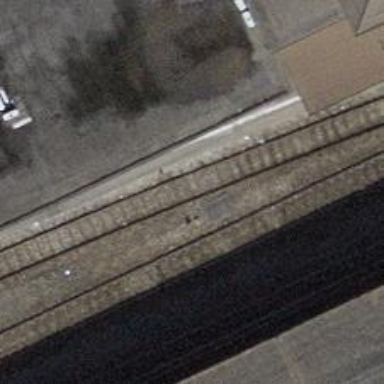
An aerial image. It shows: Single-track electrified railway siding with contact line.